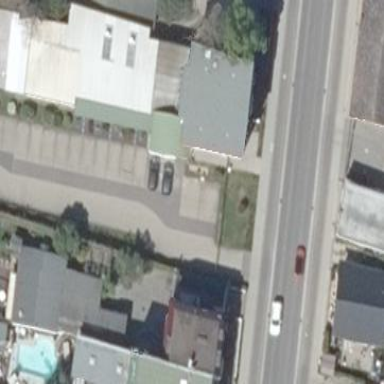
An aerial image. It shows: Commercial building.